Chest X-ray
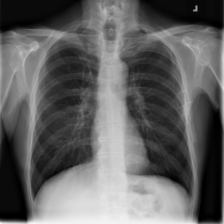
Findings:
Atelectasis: negative
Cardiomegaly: negative
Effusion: negative
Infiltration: positive
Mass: negative
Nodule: negative
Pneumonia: negative
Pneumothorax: negative
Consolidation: negative
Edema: negative
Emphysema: negative
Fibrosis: negative
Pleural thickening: negative
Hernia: negative